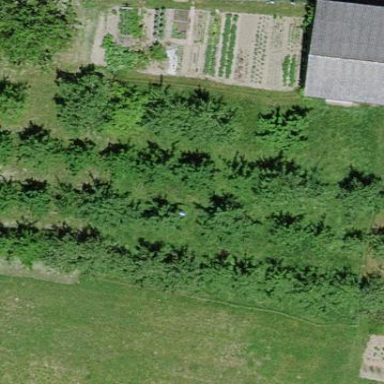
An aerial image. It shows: Orchard.